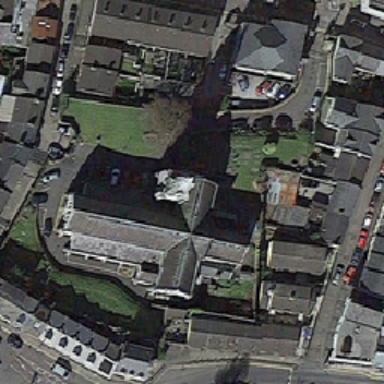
We can see the church including the cross building and tower along with other buildings and parked cars .